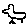
Label: bird